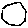
Label: hexagon